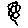
Label: flower